Field crop: tomato
Growth stage: 1
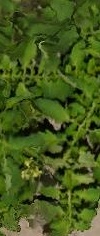
Species: tomato